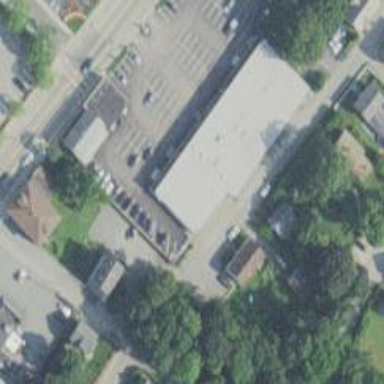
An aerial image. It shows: Veterinary facility.